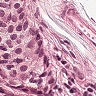
Metastatic tissue present: yes